Question: This is a follow-up to <URL> is
'''
library(gstat)
point_data <- as(im, 'SpatialPointsDataFrame')
v <- variogram(band1 ~ 1, data = point_data)
plot(v)
'''
This gives me the following plot:

As you can see, the numbers on the distance axis range from 0 to around 150. However, the units of the data are degrees:
'''
> head(coordinates(point_data))
x y
[1,] -1.849353 52.06165
[2,] -1.759728 52.06165
[3,] -1.401227 52.06165
[4,] -1.311602 52.06165
[5,] -1.221977 52.06165
[6,] -1.132352 52.06165
'''
Given that, what are the units of the distance measures on the X axis? I would expect them to be in the same units as the co-ordinates. It doesn't make sense for them to be metres, I guess they could be km.
I can't find anything in the gstat manual about this, so I'd have assumed they used the underlying data's units, but this doesn't seem to be the case.
Any ideas?
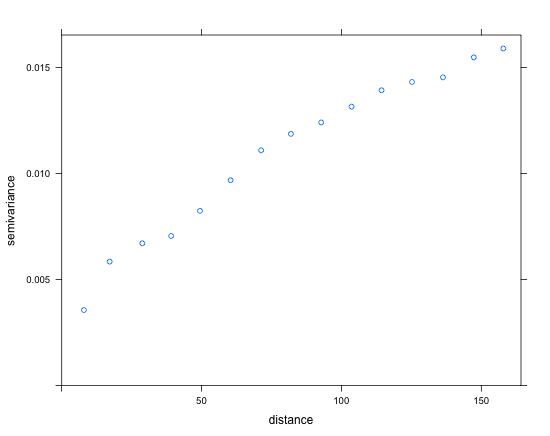
Answer: I found some people asking similar questions on the mailing lists and rechecked the details of the help files. Your data is unprojected (proj=+longlat). As <URL> parameter in :
> For projected data, Euclidian distances are computed, for unprojected
great circle distances (km).